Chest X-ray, AP view. Patient: 18 years old, sex M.
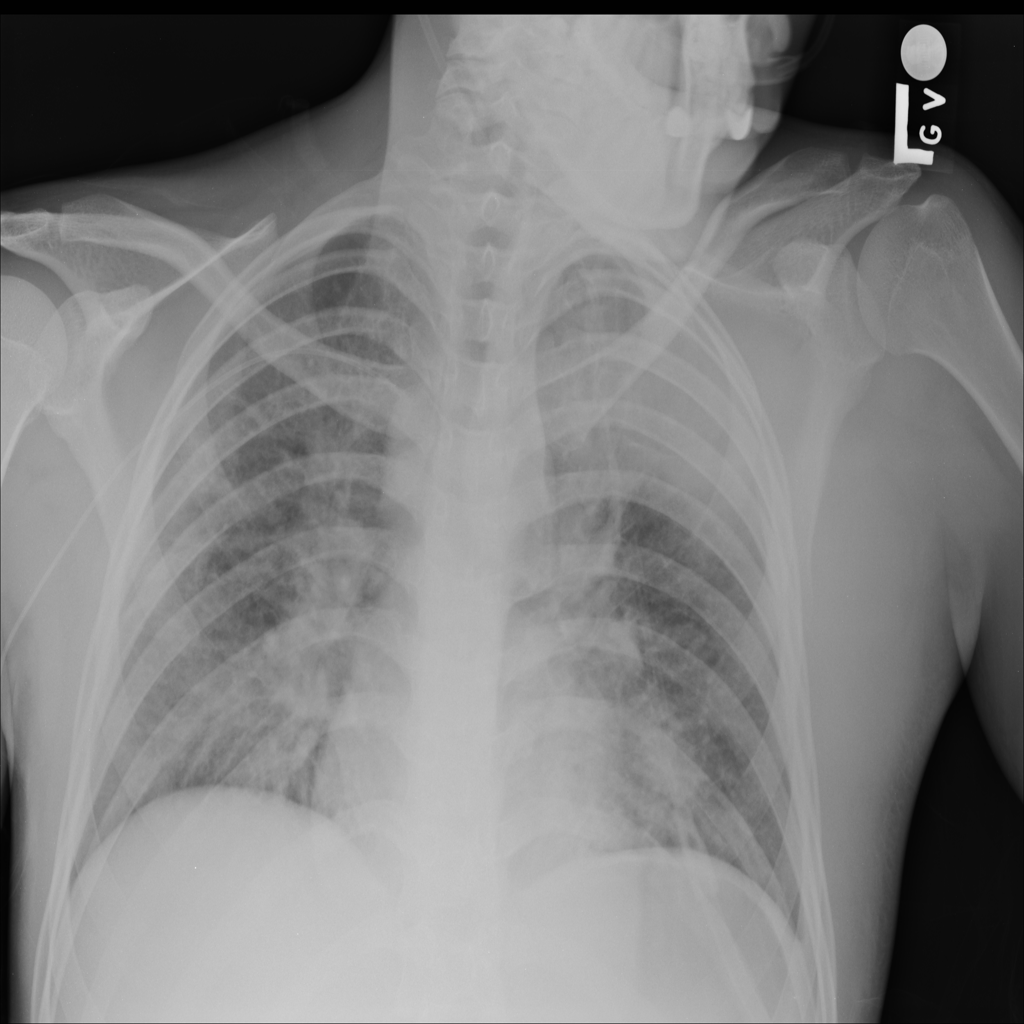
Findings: Consolidation, Mass, Nodule